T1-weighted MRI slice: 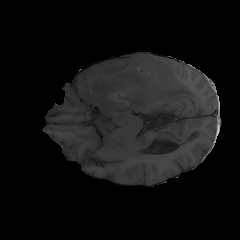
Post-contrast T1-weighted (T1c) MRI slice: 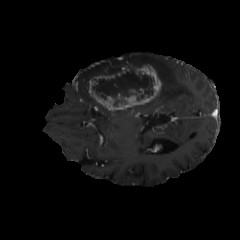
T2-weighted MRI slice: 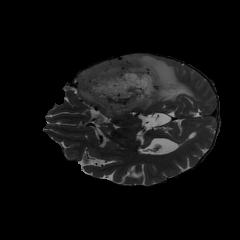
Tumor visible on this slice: yes